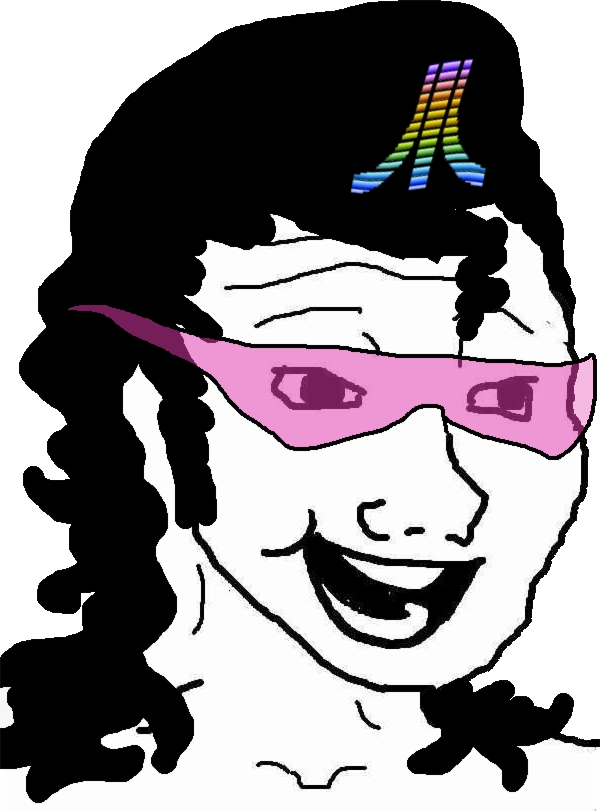
Label: 5_Bloomer